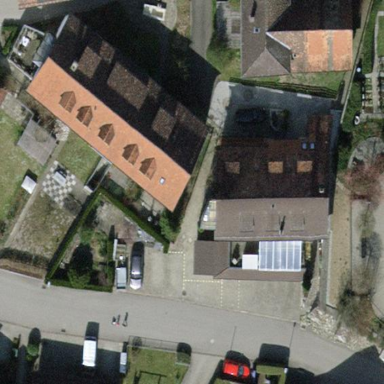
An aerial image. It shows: Gabled roof apartments building.